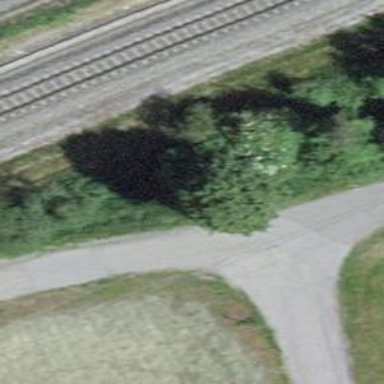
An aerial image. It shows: Bench.